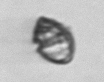
Label: Kryptoperidinium_triquetrum